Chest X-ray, AP view. Patient: 21 years old, sex M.
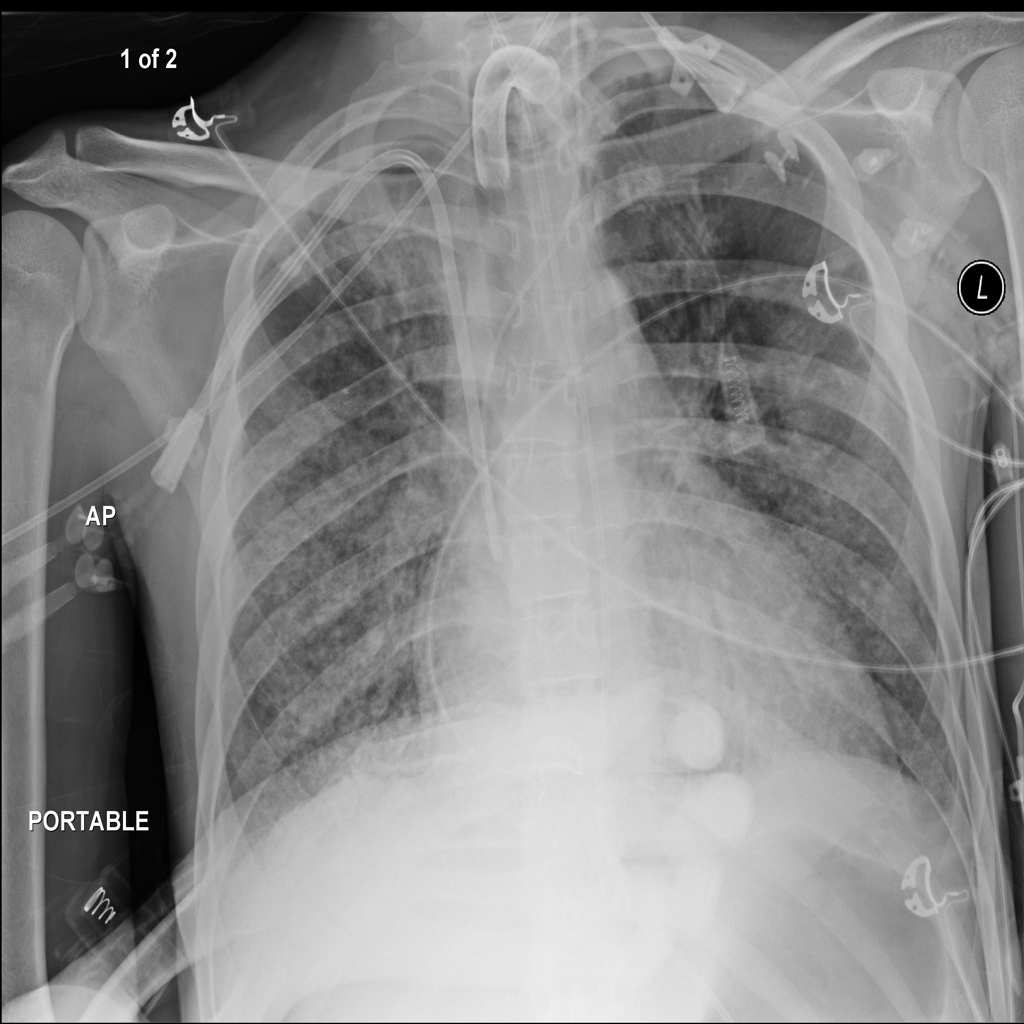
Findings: No Finding